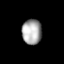
Tissue: lung
Cell type: Epithelial cells
Senescence score: 0.179
Nuclear area (px): 482
Mean DAPI intensity: 168.508